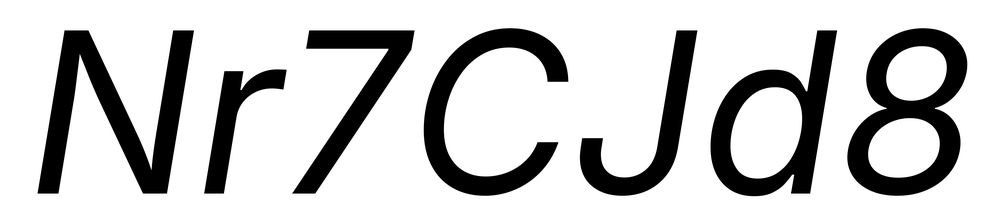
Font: Inter-Italic_Italic